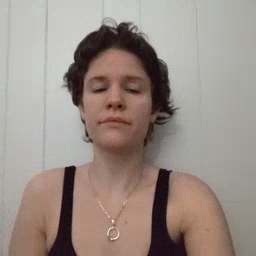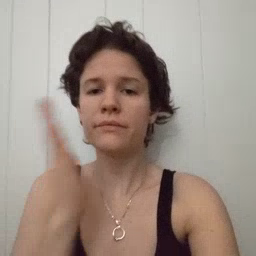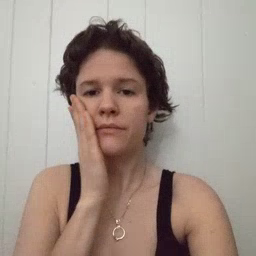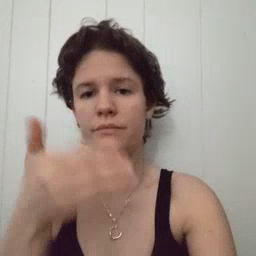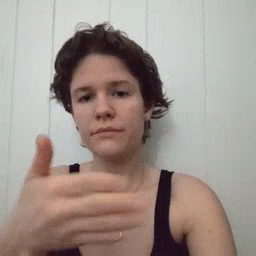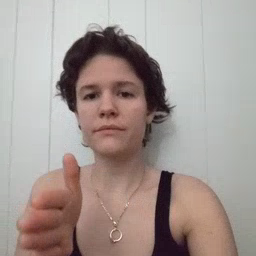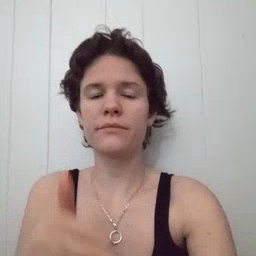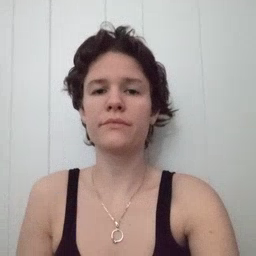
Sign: bedroom